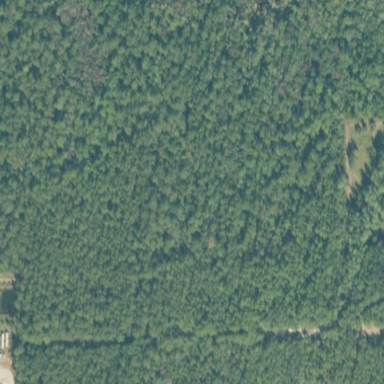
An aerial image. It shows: Mixed leaf woodland.